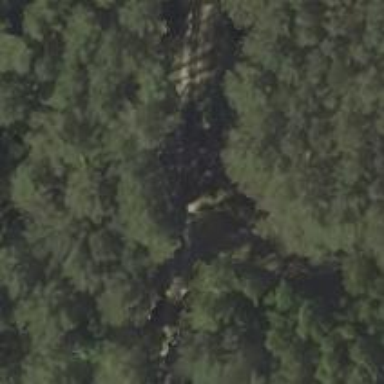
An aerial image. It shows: Track with grade 3 tracktype.